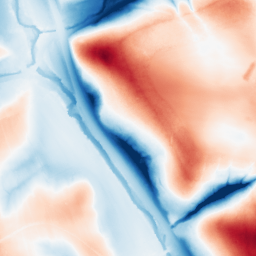
Category: edge_preserving
Decomposition family: guided
Decomposition parameters: radius: 32
eps: 1
Upsampling method: bspline
Upsampling parameters: scale: 8
Upsampling scale: 8